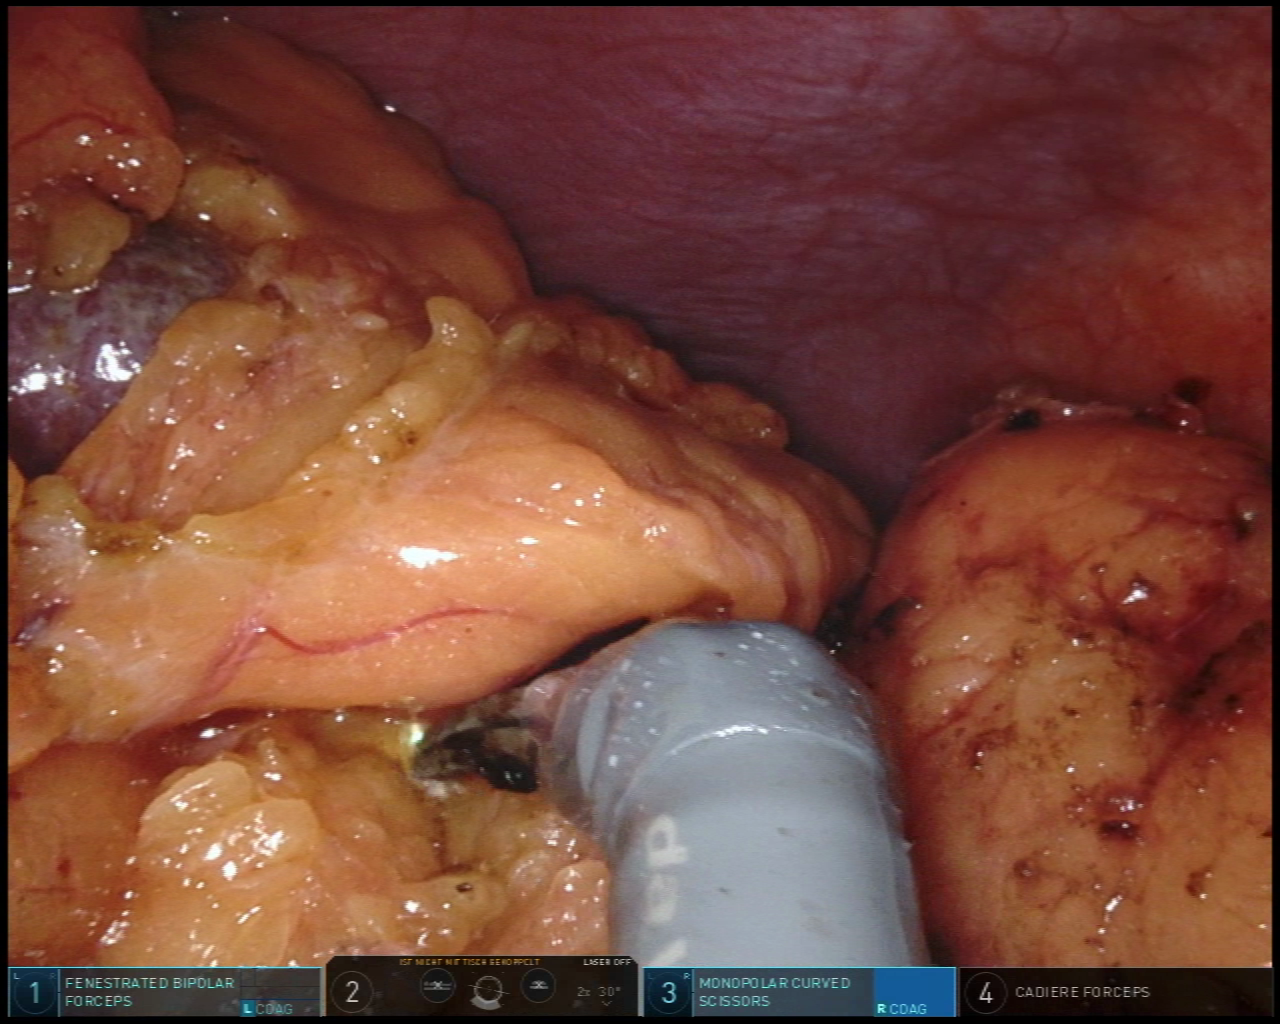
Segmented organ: spleen
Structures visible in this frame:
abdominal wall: yes
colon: no
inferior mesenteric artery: no
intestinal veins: no
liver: no
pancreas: no
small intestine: no
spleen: yes
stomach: no
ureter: no
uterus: no
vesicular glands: no